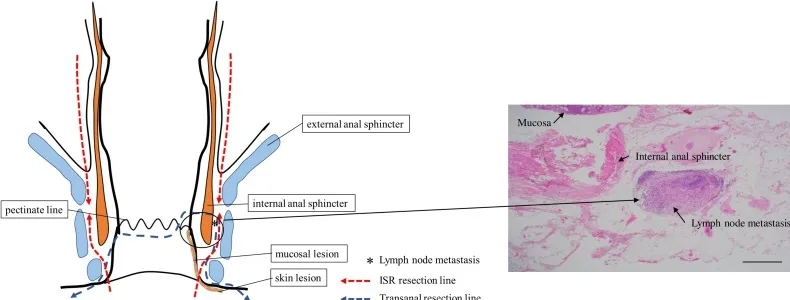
The schema showed resection line and lymph node metastasis (*). Photomicrograph of resected specimen showed lymph node metastasis. Blue line transanal resection line, and red line is resection line of ISR.
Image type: pathology (h&e)